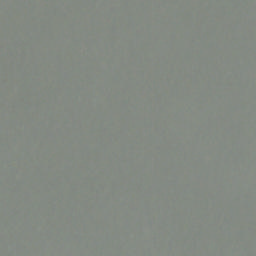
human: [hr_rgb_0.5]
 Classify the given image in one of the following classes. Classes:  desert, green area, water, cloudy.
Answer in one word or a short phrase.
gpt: cloudy